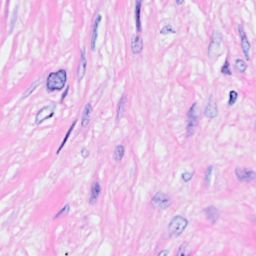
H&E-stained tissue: Breast